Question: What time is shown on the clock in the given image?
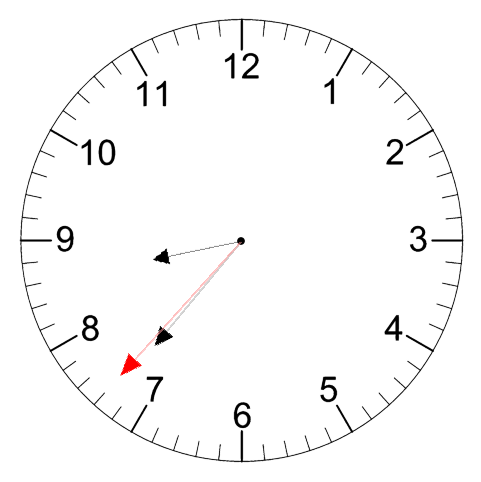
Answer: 08:36:37